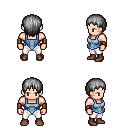
a pixel art fantasy rpg character, male body template, human, light skin, blue vest, white pants, gray plain hairstyle, leather bracers, brown shoes, four views (front, back, left, right), 2x2 character sprite sheet, small pixel art, hard edges, no anti-aliasing